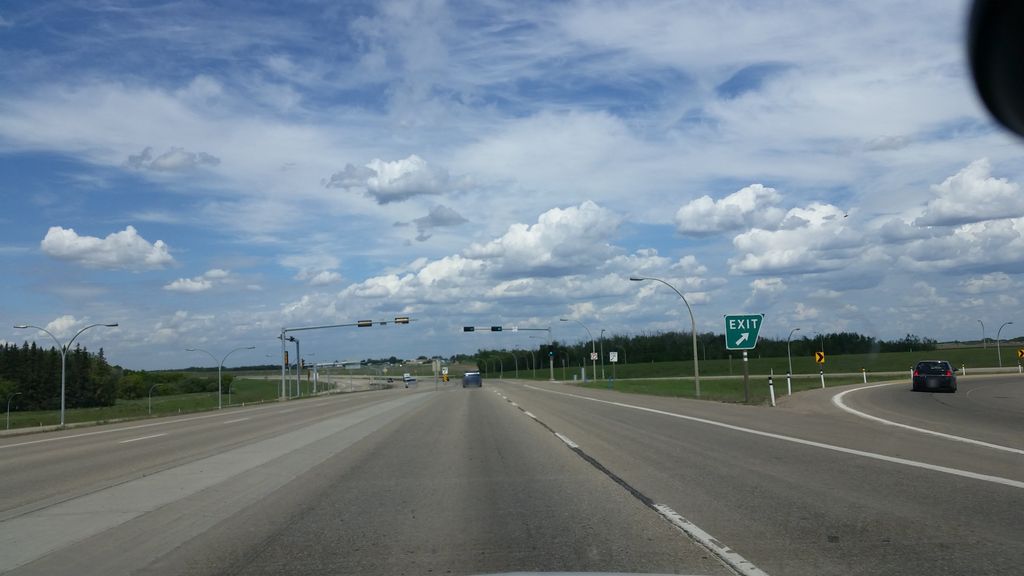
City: edmonton